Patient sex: M
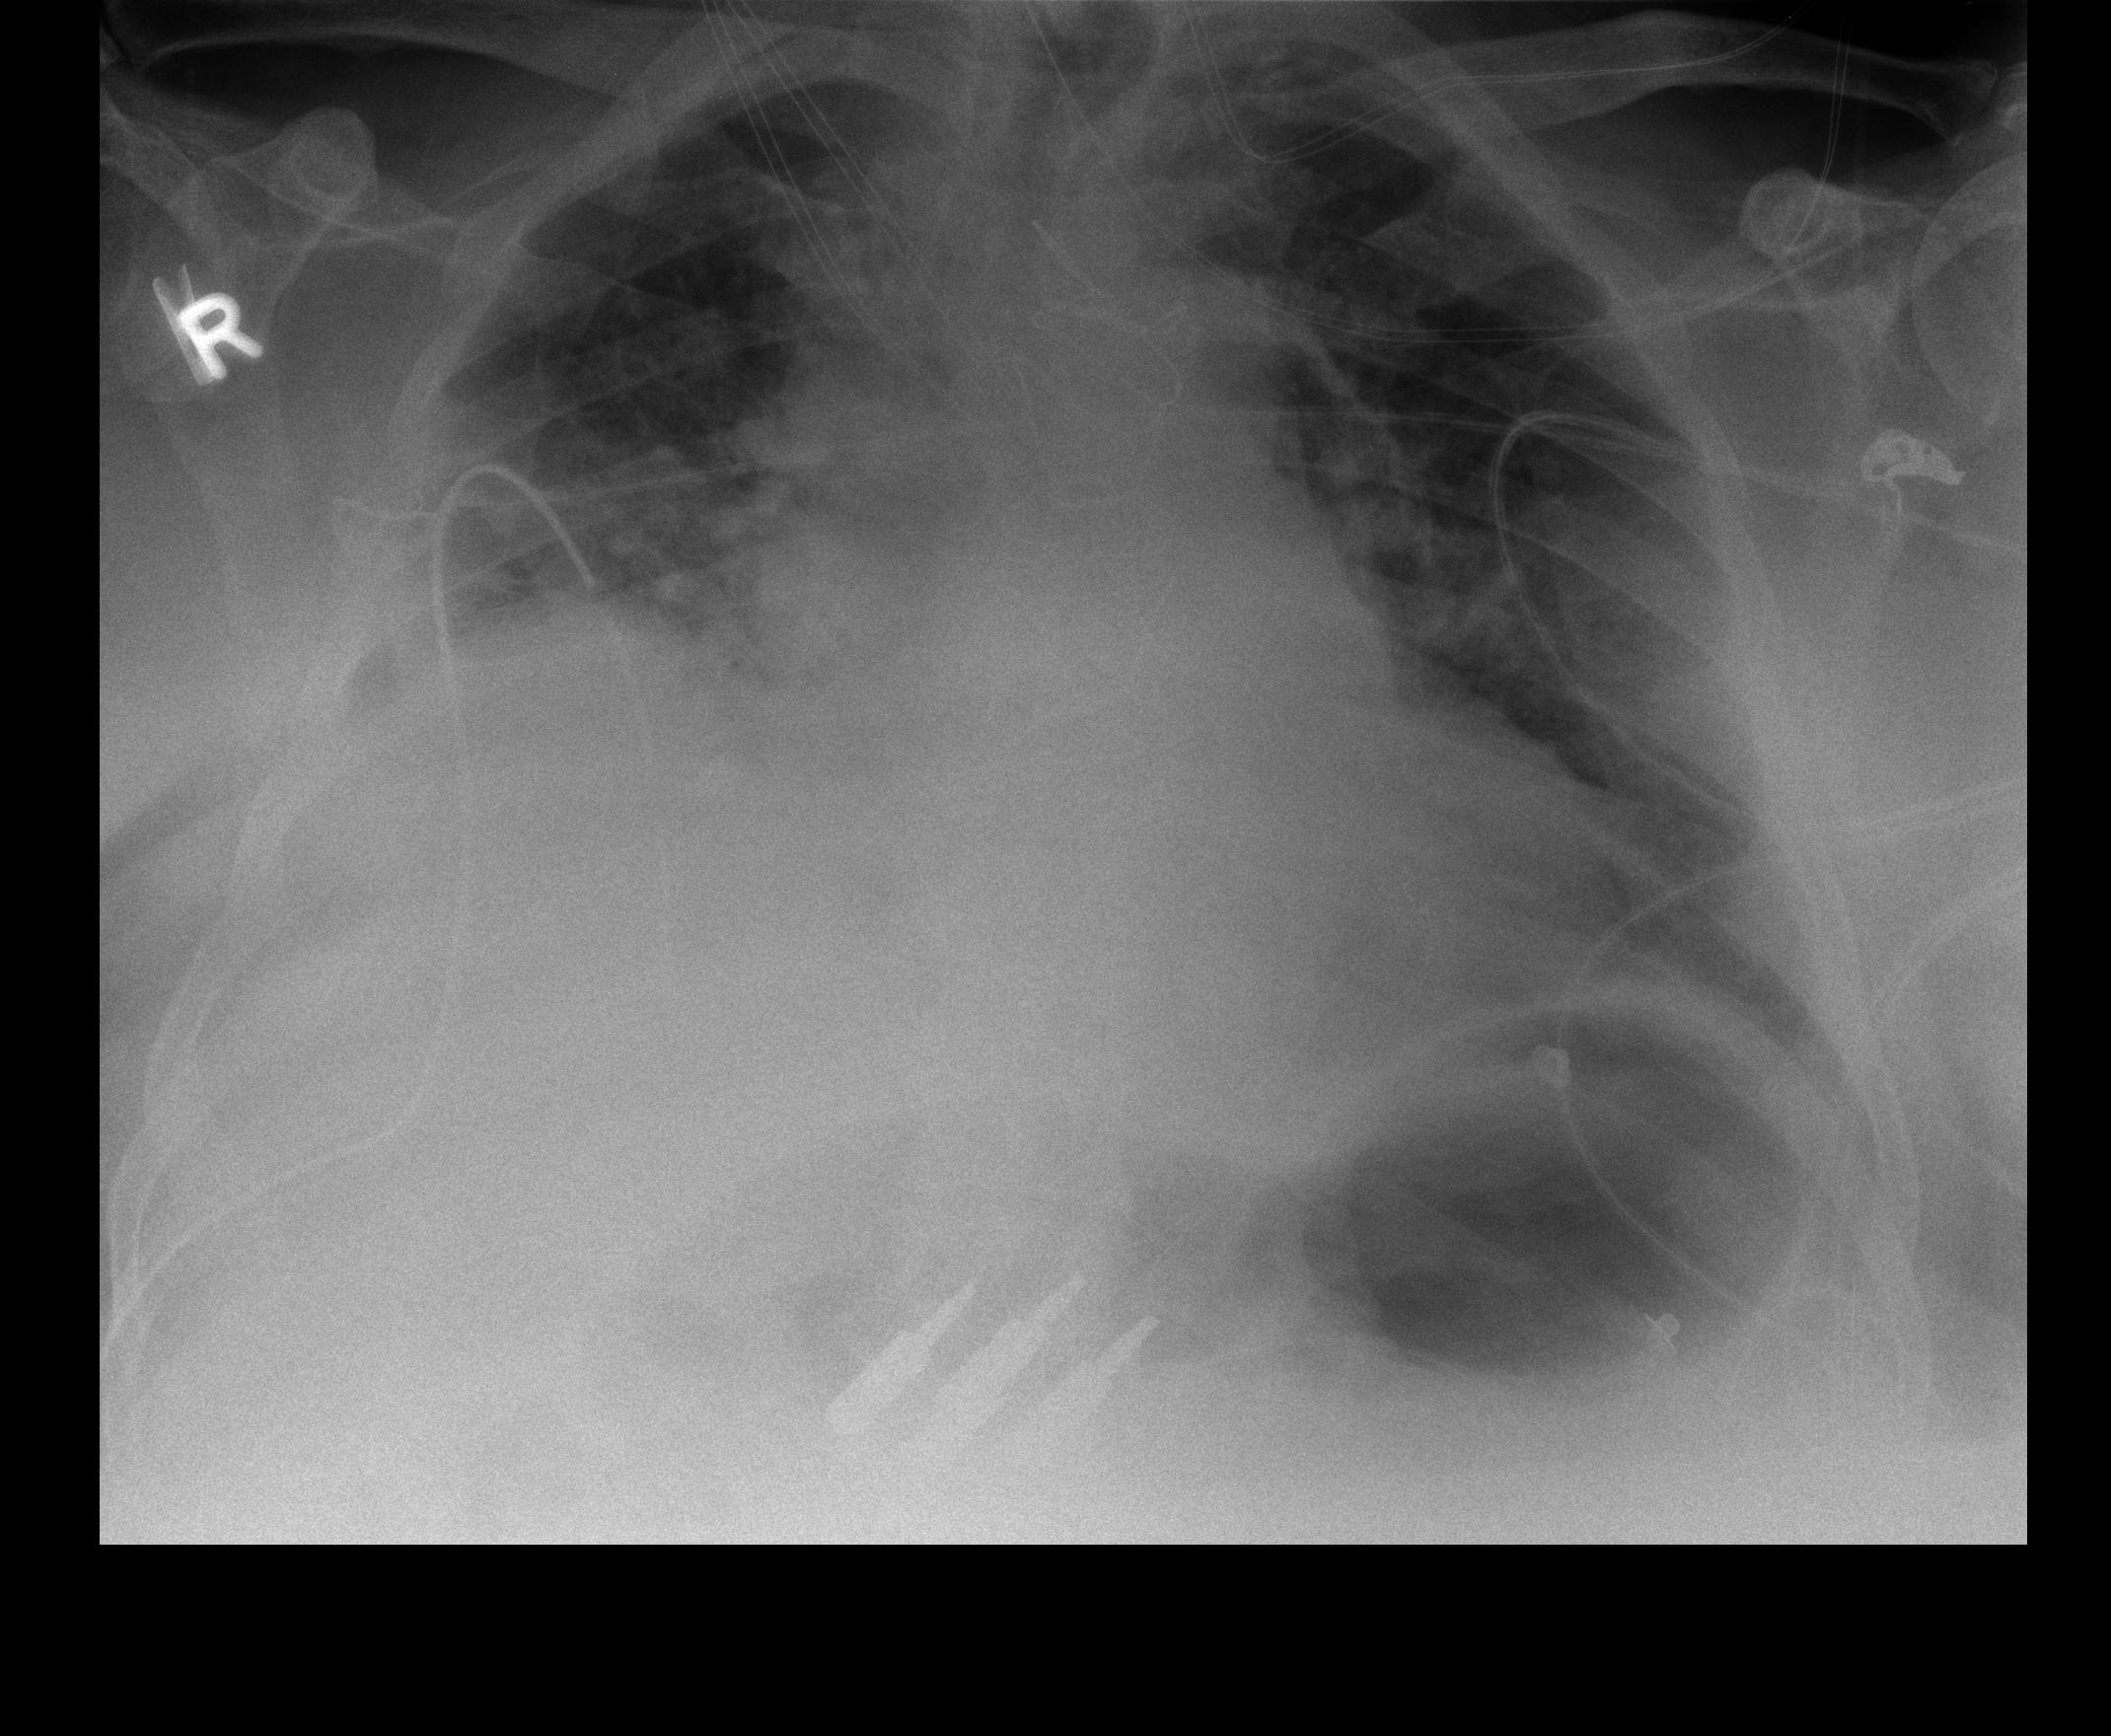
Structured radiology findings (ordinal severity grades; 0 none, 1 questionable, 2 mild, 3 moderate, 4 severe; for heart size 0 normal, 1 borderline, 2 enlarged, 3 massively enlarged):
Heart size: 3
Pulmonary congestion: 3
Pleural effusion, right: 3
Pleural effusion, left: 0
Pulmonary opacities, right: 2
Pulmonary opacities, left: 0
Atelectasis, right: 2
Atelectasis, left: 2